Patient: sex M, age 55
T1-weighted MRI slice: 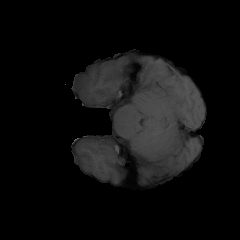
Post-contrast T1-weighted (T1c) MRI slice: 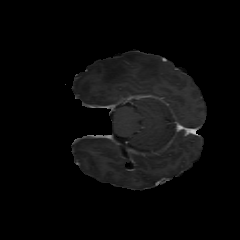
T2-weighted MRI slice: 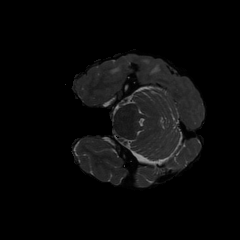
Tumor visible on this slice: yes
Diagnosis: Glioblastoma, IDH-wildtype
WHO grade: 4